Question: I promise that I'm completely new to Xcode and Swift, so I know I am making silly mistakes but I don't know where. This is part of my iOS app storyboard:
<URL>
where the segue between the first table view and the second navigation controller is called 'myTaskDetailSegue' and its type is 'Show (e.g. Push)'. Now I have some problems:
1. Neither in the first table view controller nor in the second the back button is showed and I don't know why. Many people told me that navigation bar and back button are as default in navigation controllers but they did not appear
2. In the class of the first table view controller here is the method prepareForSegue() override func prepareForSegue(segue: UIStoryboardSegue, sender: AnyObject?) {
if (segue.identifier == "myTaskDetailSegue" ) {
let indexPath = self.tableView.indexPathForSelectedRow()
let task = self.taskCollection[indexPath!.row] as Task
let controller = (segue.destinationViewController as! UINavigationController).topViewController as! DetailsMyTasksViewController
controller.detailItem = task
println("segue mostra task \(task.id)")
controller.navigationItem.leftItemsSupplementBackButton = true
}
}
so you can read that the segue identifier is correct but when a row is tapped nothing happens and the second table view controller is not showed.
I don't really know what I am missing because of my inexperience.
Here is the complete storyboard:

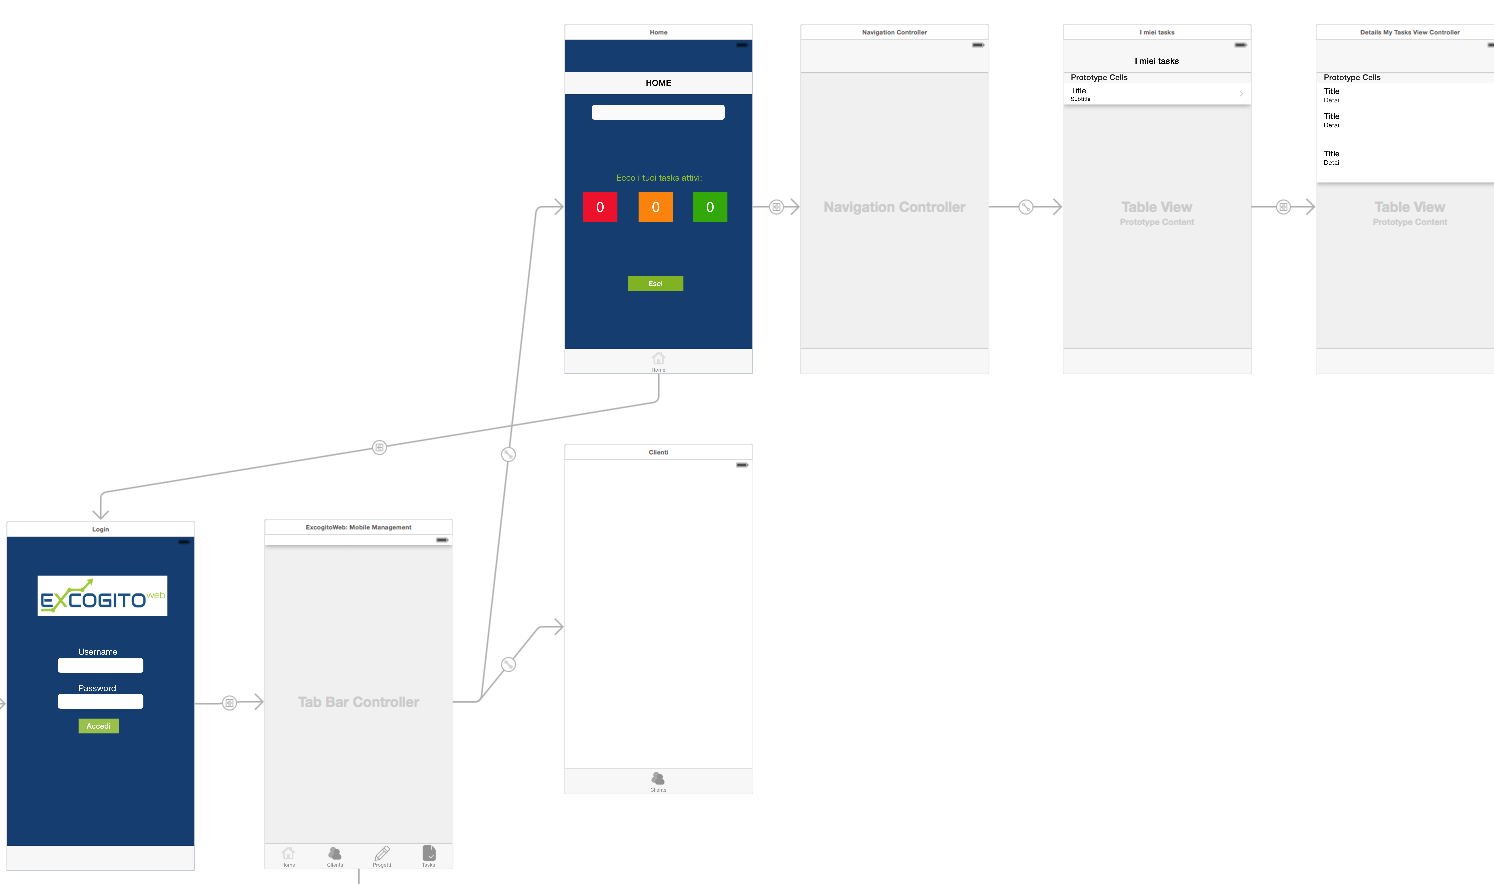
Answer: You don't need two 'UINavigationController''s to what you want to achieve. Is important to note that every time you (with a segue or manually) a new 'UIViewController' it's added to the navigation stack.
According to <URL>:
> Pushing a view controller displays its view in the navigation interface and updates the navigation controls accordingly. You typically push a view controller in response to user actions in the current view controller--for example, in response to the user tapping a row in a table.
So you can remove the second 'UINavigationController' in your Storyboard and make the segue directly to your 'DetailsMyTaskViewController' and update your 'prepareForSegue' like in the following way:
'''
override func prepareForSegue(segue: UIStoryboardSegue, sender: AnyObject?) {
if (segue.identifier == "myTaskDetailSegue" ) {
let indexPath = self.tableView.indexPathForSelectedRow()
let task = self.taskCollection[indexPath!.row] as Task
let controller = segue.destinationViewController as! DetailsMyTasksViewController
controller.detailItem = task
println("segue mostra task \(task.id)")
}
}
'''
And your back button should appear by default as you said before. Nevertheless I strongly recommend you read the following two guides :
- <URL>
For a better understanding of the navigation stack, etc.
I hope this help you.